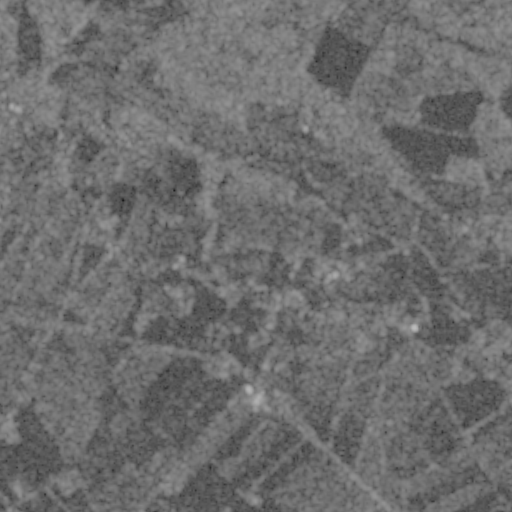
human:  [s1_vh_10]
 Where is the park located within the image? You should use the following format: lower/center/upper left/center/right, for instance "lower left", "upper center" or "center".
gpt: The park is located in the upper left of the image.
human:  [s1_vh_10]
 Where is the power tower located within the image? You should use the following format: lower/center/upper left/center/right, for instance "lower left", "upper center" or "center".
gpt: The power tower is located in the upper right of the image.
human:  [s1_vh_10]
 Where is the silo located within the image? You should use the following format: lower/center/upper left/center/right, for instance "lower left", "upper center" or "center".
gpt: The silo is located in the center right of the image.
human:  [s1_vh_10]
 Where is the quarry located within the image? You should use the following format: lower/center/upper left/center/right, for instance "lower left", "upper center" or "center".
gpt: There is no quarry in the image.

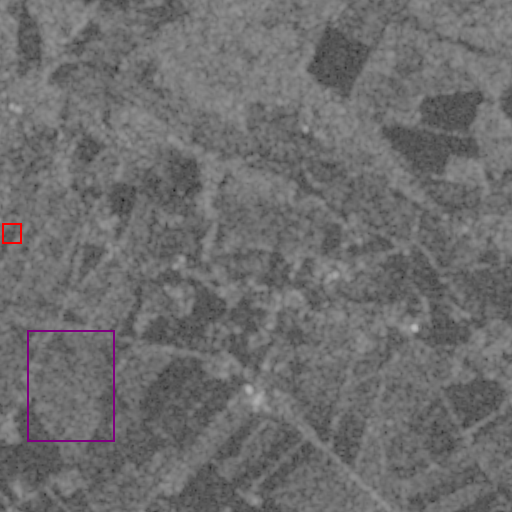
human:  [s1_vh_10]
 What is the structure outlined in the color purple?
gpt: The structure outlined in purple is a crop field.
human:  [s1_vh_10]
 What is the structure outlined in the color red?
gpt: The structure outlined in red is a park.
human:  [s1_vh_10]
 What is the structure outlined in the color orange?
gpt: There is no orange outline.